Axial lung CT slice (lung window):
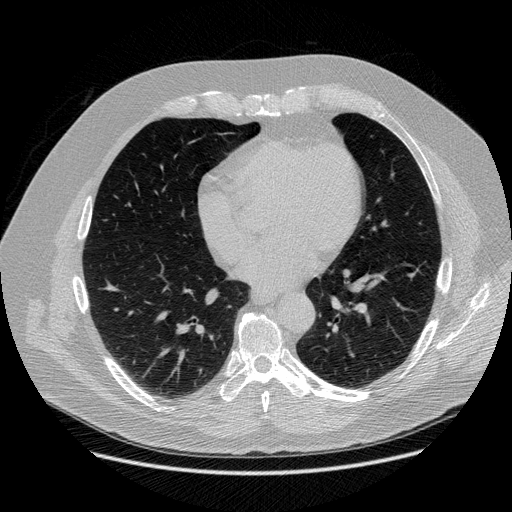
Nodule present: no